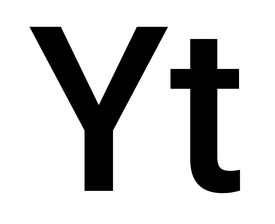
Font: Roboto_Medium